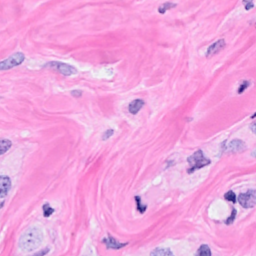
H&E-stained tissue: Breast